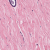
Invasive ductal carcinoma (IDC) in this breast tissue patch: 0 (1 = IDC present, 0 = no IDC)